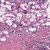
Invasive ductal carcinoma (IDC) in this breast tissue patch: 0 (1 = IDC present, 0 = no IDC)